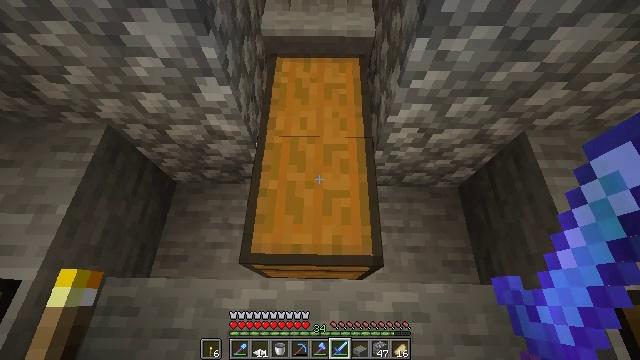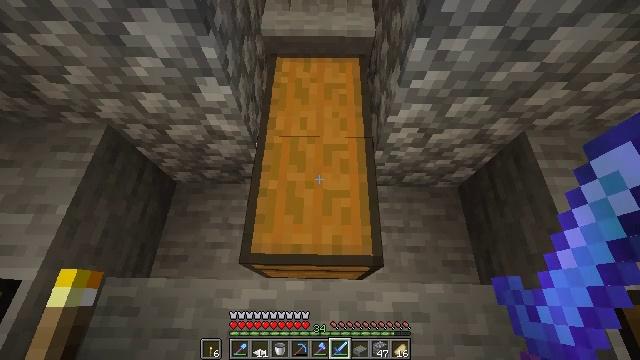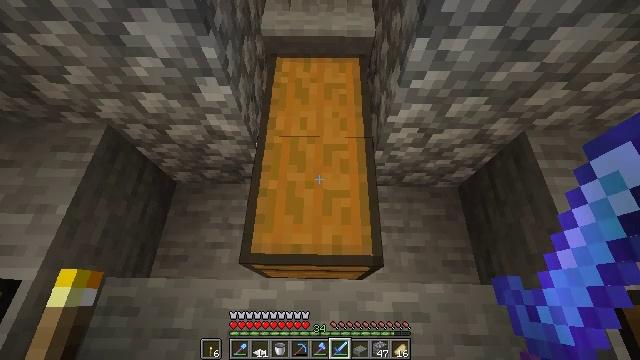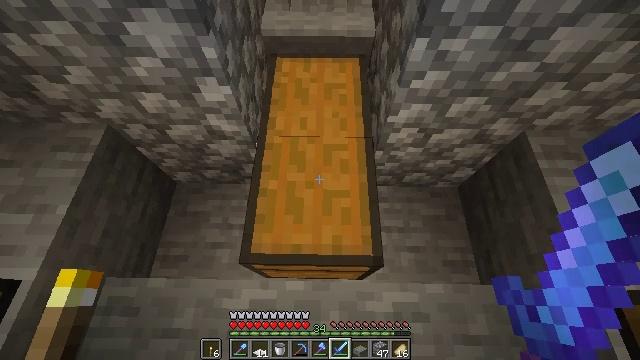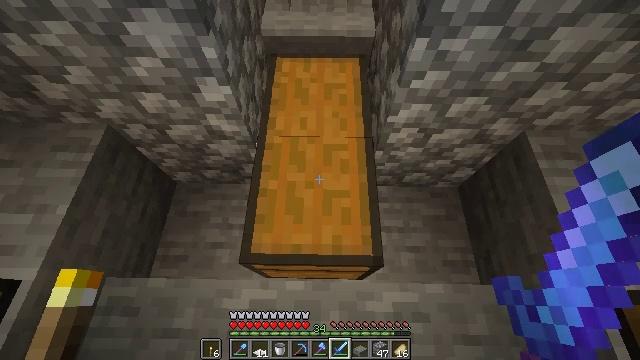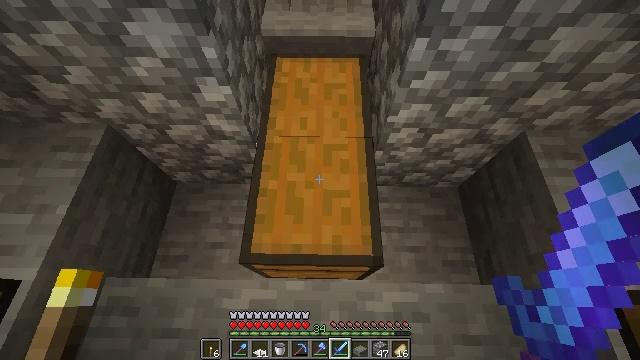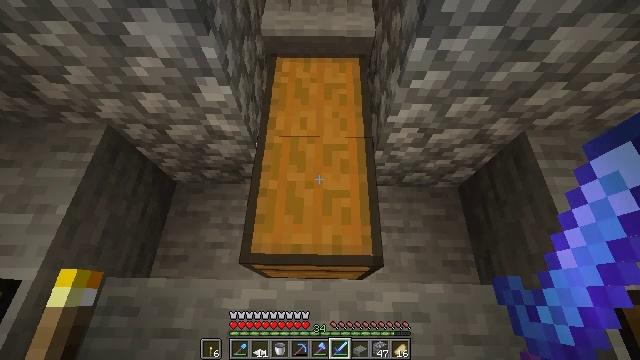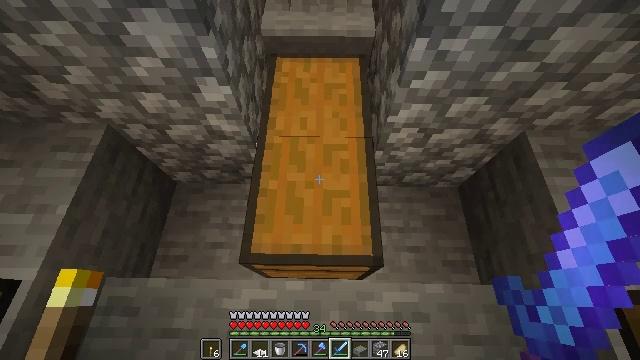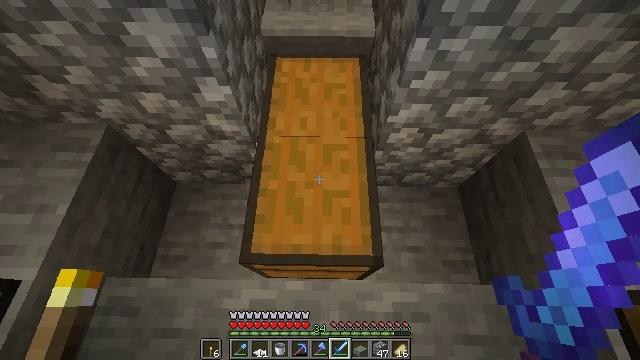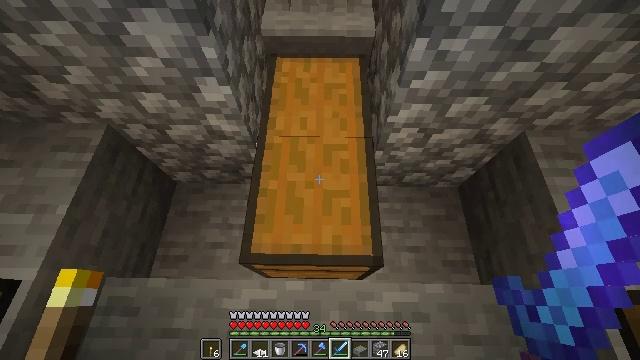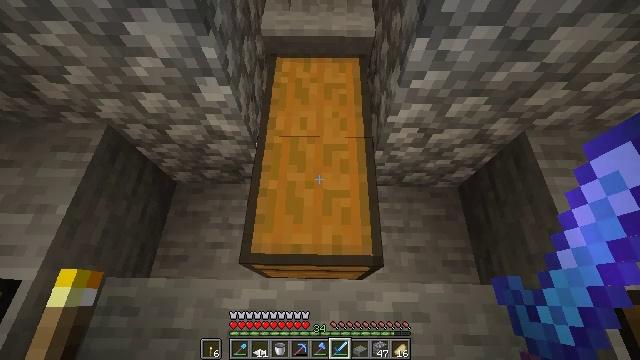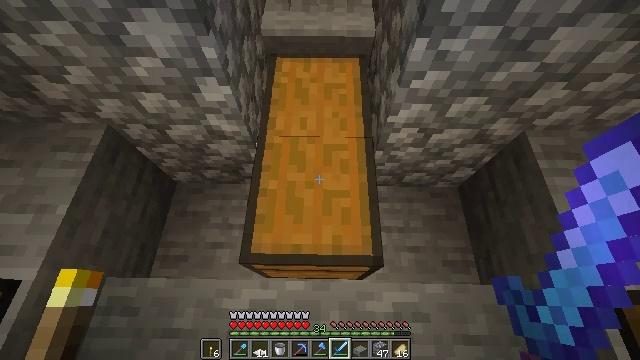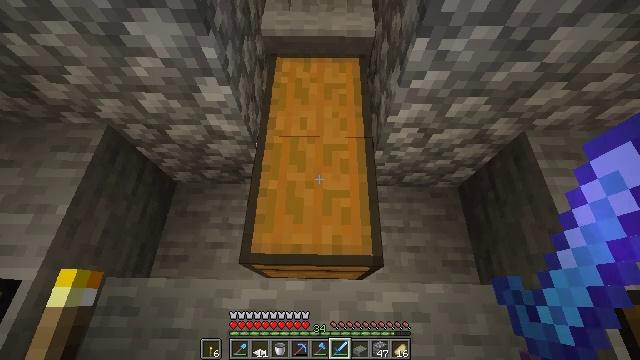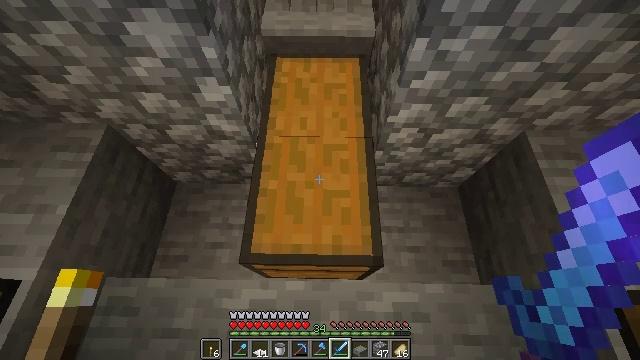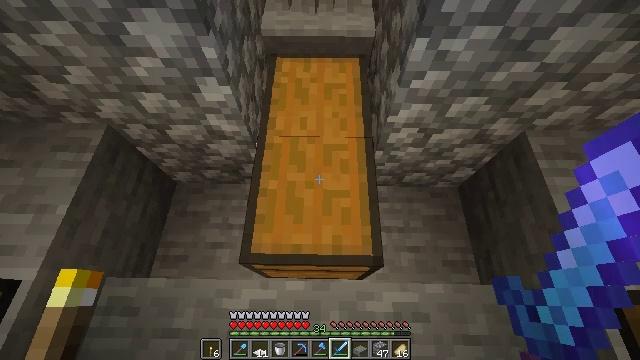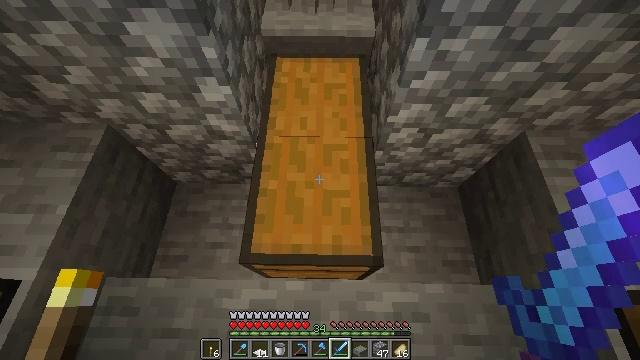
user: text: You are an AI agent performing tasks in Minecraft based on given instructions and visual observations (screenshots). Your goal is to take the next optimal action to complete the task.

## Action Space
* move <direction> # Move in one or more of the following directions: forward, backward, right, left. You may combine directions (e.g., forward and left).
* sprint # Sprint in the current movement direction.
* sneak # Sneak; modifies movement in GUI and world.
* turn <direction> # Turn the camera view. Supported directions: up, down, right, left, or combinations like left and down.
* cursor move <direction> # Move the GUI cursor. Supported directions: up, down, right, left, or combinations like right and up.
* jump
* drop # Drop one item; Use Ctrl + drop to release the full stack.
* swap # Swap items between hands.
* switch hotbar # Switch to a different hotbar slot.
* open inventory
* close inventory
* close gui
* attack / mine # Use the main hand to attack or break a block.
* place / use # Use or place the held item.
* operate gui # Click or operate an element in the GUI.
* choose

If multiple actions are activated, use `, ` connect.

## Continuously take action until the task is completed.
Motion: motion action
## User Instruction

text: Drop a diamond sword.
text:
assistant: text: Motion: no_op
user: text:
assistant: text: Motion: no_op
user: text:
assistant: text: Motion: no_op
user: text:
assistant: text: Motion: no_op
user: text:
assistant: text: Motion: no_op
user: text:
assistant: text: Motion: no_op
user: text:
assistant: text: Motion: no_op
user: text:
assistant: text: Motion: no_op
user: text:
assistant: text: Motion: no_op
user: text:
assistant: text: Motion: no_op
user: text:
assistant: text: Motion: no_op
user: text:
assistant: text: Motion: no_op
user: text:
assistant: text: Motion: no_op
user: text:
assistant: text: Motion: no_op
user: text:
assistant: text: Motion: no_op
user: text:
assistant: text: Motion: no_op
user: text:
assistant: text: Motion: no_op
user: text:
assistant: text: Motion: no_op
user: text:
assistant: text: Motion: no_op
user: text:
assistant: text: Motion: no_op
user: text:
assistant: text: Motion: no_op
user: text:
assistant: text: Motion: no_op
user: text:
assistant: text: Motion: no_op
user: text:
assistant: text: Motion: no_op
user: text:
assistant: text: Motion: no_op
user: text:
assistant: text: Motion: no_op
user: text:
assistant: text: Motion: no_op
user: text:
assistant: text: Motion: no_op
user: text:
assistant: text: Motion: no_op
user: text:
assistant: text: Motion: no_op